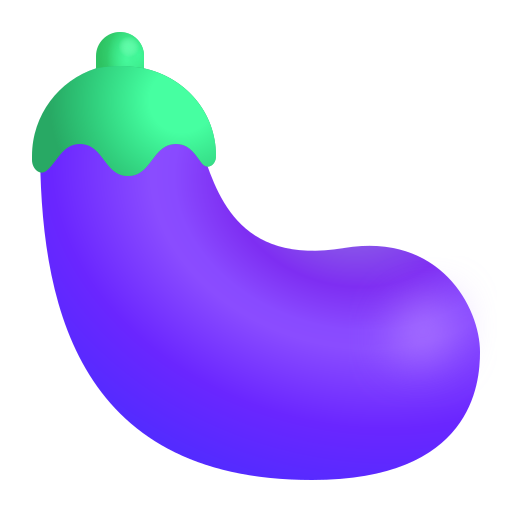
eggplant color